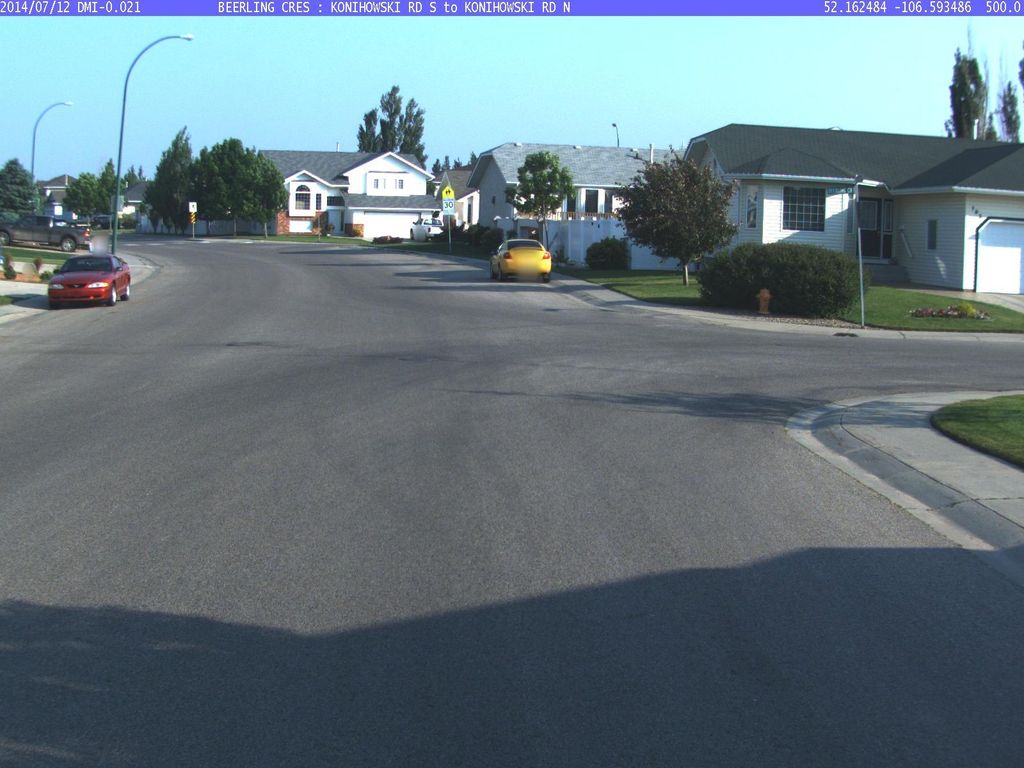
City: saskatoon